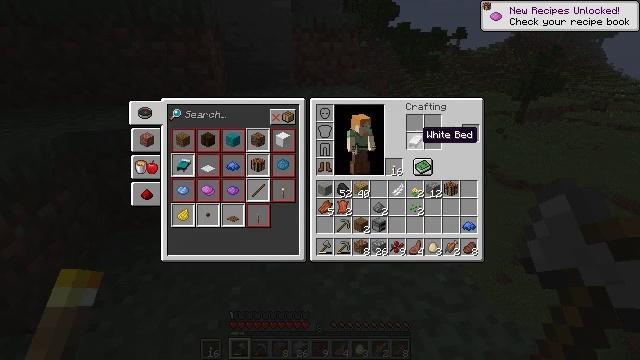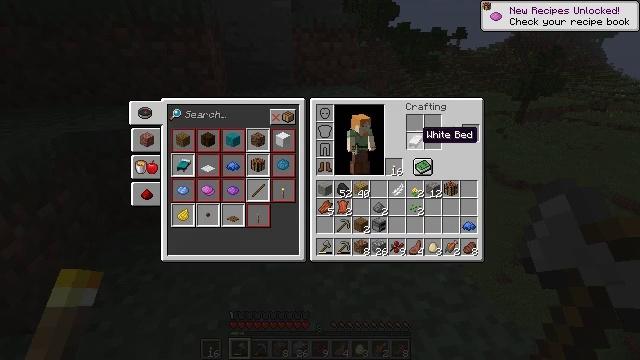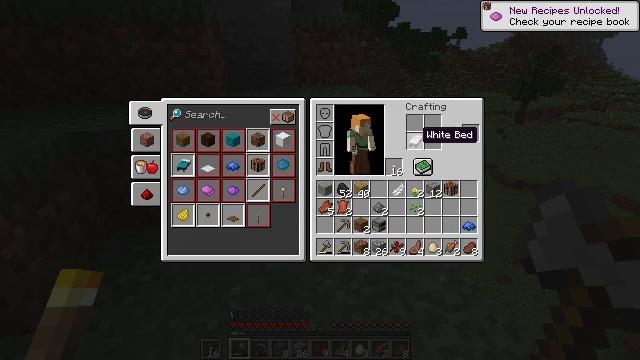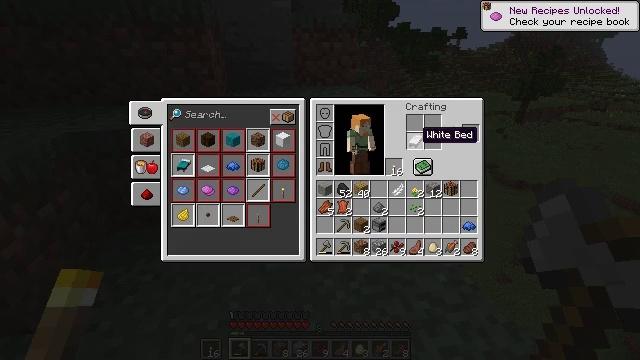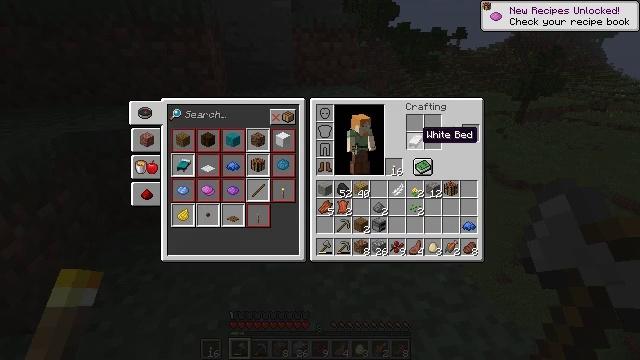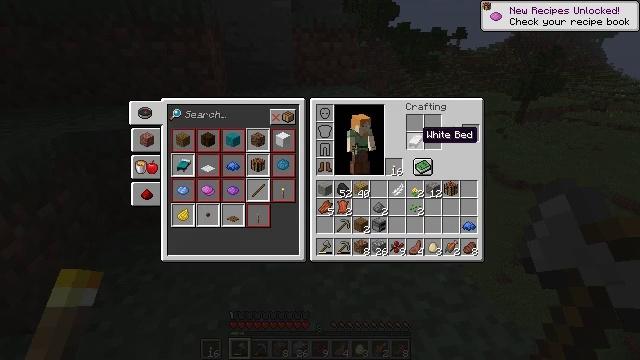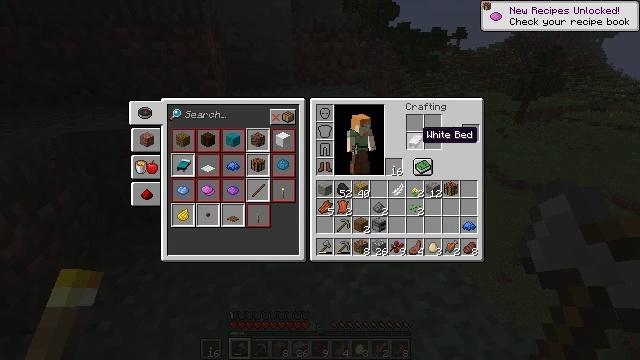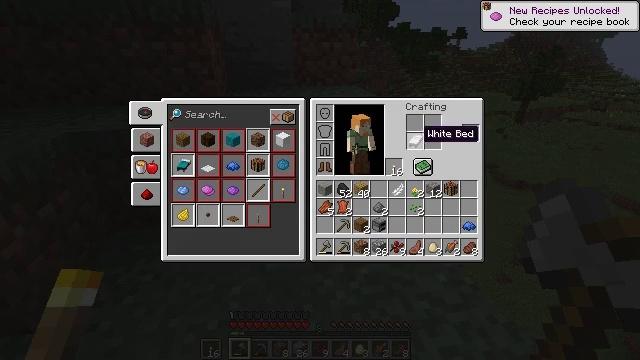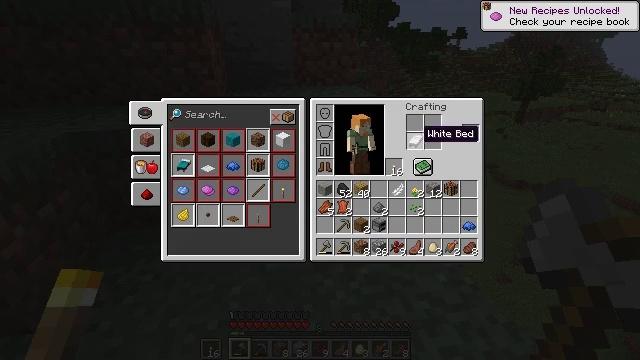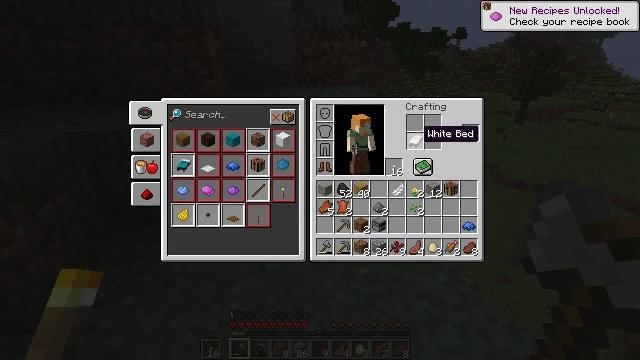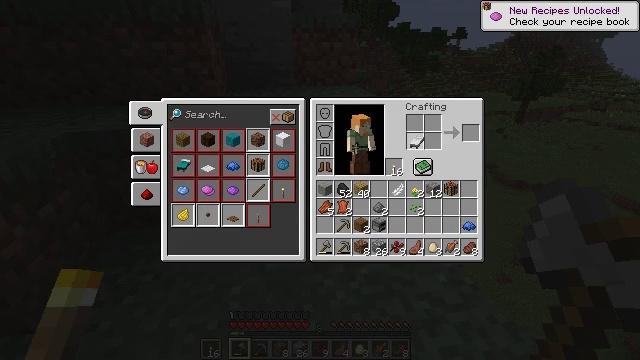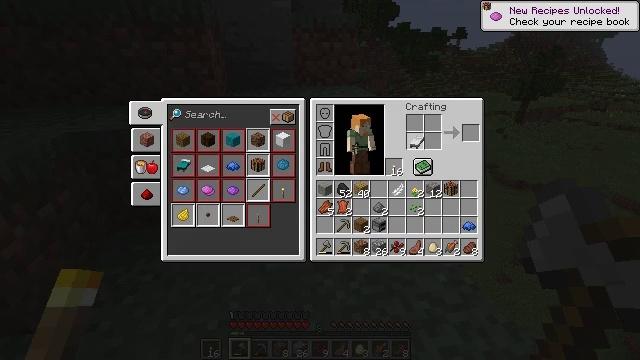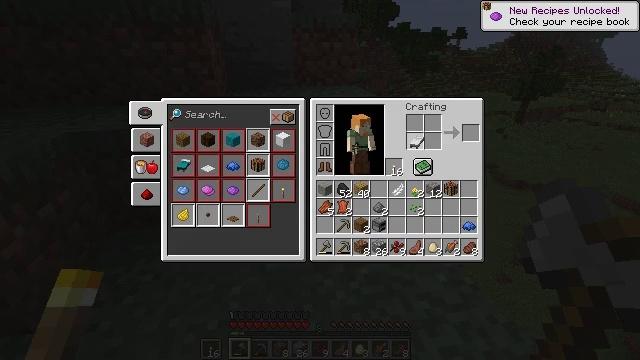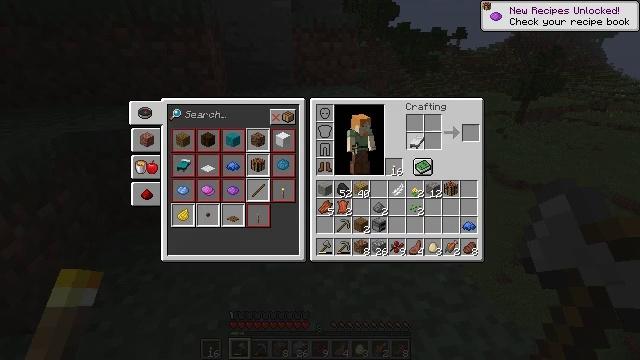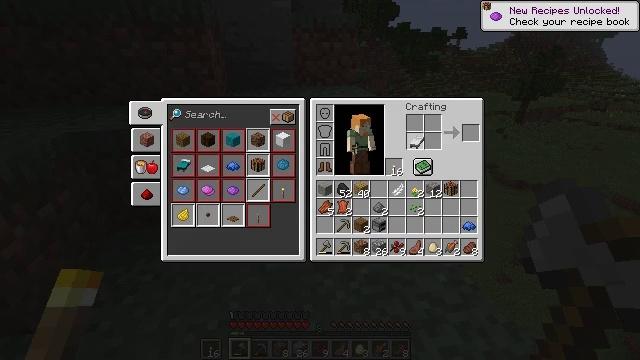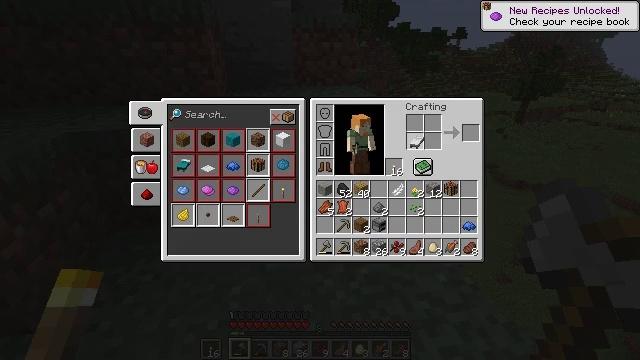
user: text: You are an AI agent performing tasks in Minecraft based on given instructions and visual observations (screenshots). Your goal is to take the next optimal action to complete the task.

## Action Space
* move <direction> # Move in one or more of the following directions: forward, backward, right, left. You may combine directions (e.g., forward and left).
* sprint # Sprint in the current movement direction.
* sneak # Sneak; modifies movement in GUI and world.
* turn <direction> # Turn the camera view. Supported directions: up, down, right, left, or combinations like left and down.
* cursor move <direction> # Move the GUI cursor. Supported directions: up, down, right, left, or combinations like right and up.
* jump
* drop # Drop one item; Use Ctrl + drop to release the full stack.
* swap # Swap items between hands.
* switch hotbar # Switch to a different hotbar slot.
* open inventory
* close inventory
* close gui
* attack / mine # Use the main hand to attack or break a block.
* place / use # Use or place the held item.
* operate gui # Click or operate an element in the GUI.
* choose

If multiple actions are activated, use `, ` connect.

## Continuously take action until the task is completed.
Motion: motion action
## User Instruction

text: Construct a blue bed with blue wool and wooden planks.
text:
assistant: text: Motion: no_op
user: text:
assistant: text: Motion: no_op
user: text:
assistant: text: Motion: no_op
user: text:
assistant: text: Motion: no_op
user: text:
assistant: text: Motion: no_op
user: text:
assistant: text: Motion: no_op
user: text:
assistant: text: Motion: no_op
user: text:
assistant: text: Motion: no_op
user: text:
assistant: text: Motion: no_op
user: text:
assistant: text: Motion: operate gui
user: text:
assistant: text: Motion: no_op
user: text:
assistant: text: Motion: no_op
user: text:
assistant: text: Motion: no_op
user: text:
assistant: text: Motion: no_op
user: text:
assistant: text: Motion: no_op
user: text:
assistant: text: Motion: operate gui
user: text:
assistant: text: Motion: operate gui
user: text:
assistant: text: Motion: operate gui
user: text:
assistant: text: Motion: no_op
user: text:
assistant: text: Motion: no_op
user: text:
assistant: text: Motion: no_op
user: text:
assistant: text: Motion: no_op
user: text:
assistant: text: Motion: no_op
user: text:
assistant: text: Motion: no_op
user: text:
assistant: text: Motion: no_op
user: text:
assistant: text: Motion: no_op
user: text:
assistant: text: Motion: no_op
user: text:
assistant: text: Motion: no_op
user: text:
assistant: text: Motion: no_op
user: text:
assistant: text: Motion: cursor move down